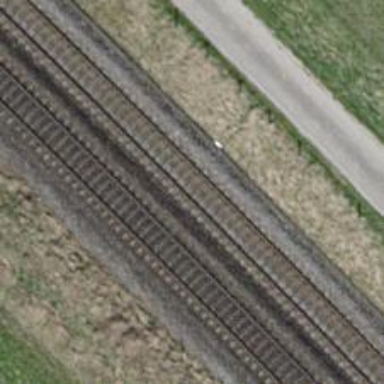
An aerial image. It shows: Single-track railway with electrified contact lines.